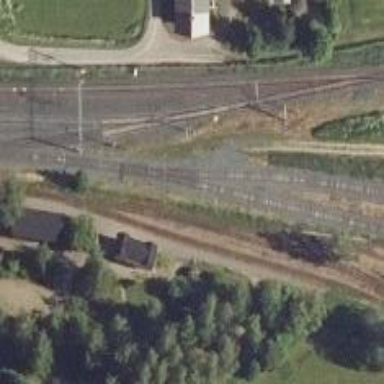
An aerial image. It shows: Site related to the railway.